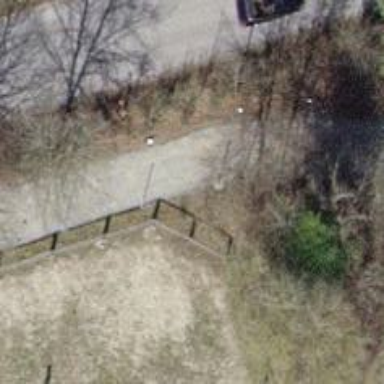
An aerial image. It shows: Compacted footway.